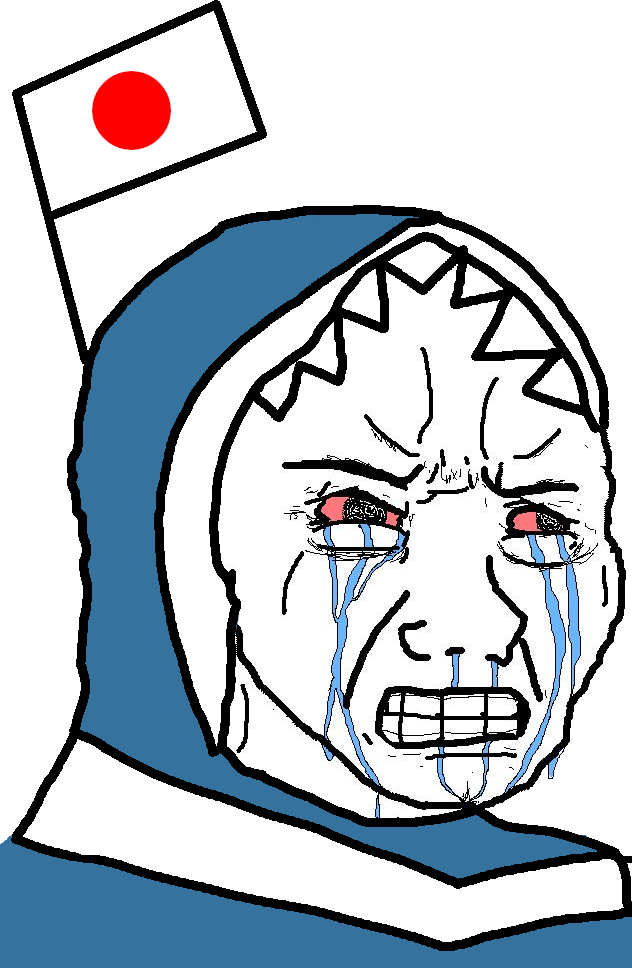
Label: 5_Crying_Wojak